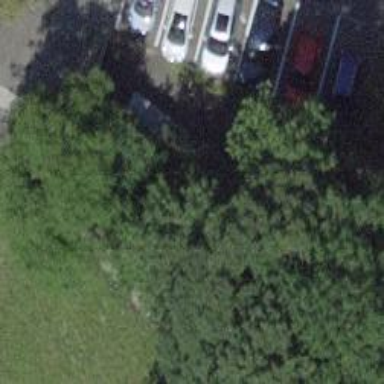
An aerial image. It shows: Shed designated for bicycle parking.